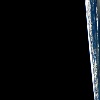
Label: space